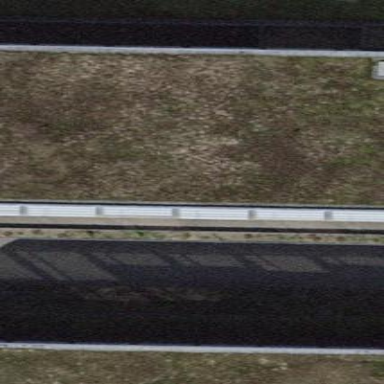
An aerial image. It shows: Commercial building with flat roof.